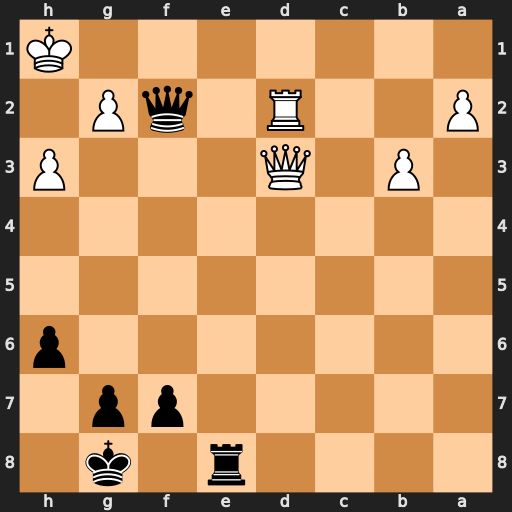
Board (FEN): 4r1k1/5pp1/7p/8/8/1P1Q3P/P2R1qP1/7K
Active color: b
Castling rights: -
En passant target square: -
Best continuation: Re1+ Kh2 Qg1+ Kg3 Re3+